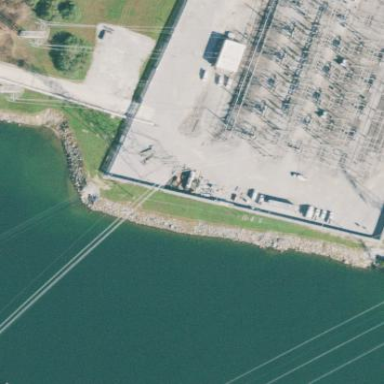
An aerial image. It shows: Substation for switching power equipment surrounded by fence.